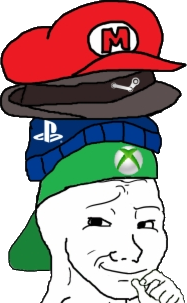
Label: 5_Smugjak